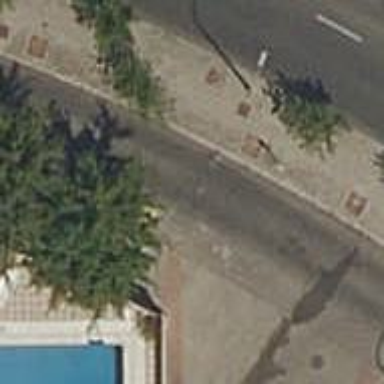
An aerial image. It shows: Asphalt pedestrian road.